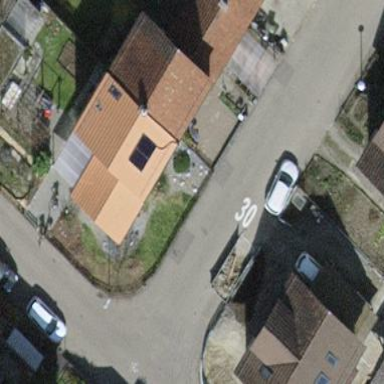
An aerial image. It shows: Semi-detached house.